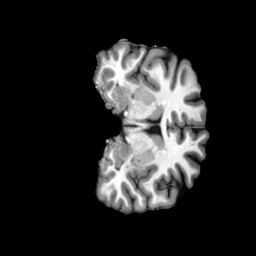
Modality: T1w
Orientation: coronal
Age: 21
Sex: female
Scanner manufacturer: siemens
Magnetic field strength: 3 T
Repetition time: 2.5 s
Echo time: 0.00222 s